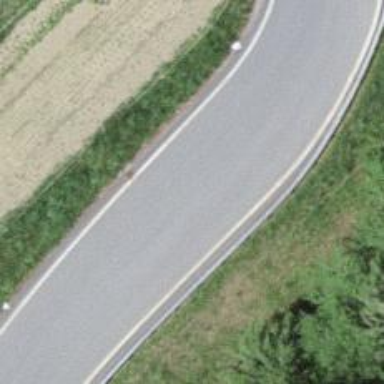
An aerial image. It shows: Tertiary road with asphalt surface.